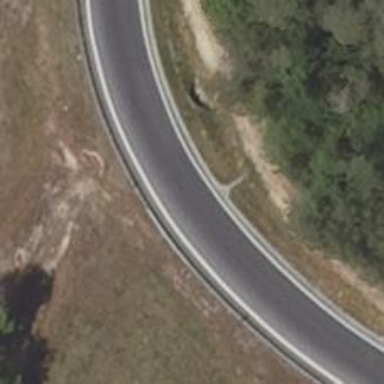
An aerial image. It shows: Trunk link highway.